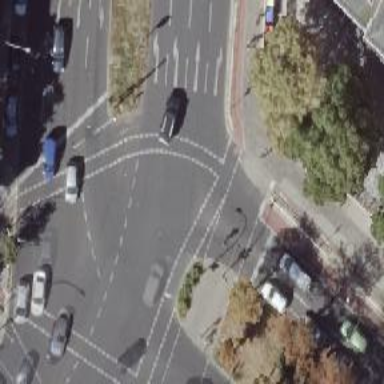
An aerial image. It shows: Road crossing with traffic signals.